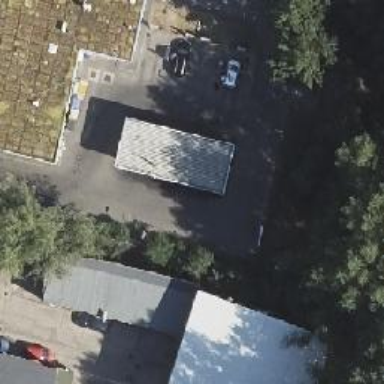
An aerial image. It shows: Car wash facility.